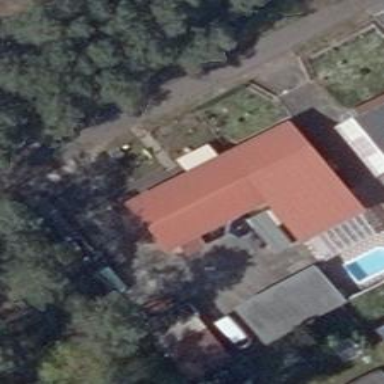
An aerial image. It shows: Part of building.